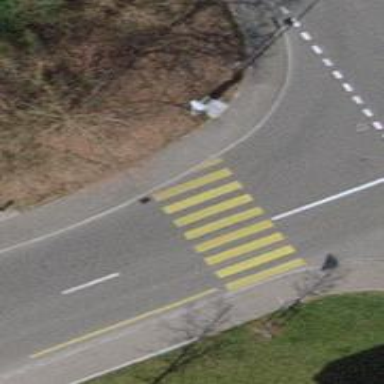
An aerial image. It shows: Zebra crossing on the road.